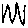
Label: zigzag